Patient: sex M, age 73
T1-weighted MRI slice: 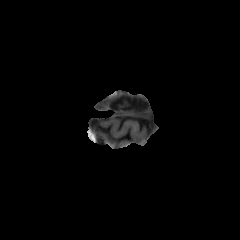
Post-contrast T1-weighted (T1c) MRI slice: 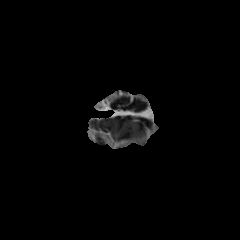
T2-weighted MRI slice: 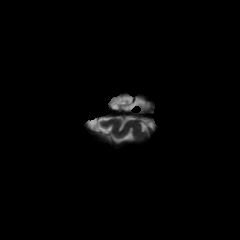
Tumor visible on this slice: no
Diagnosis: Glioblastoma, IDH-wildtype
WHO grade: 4